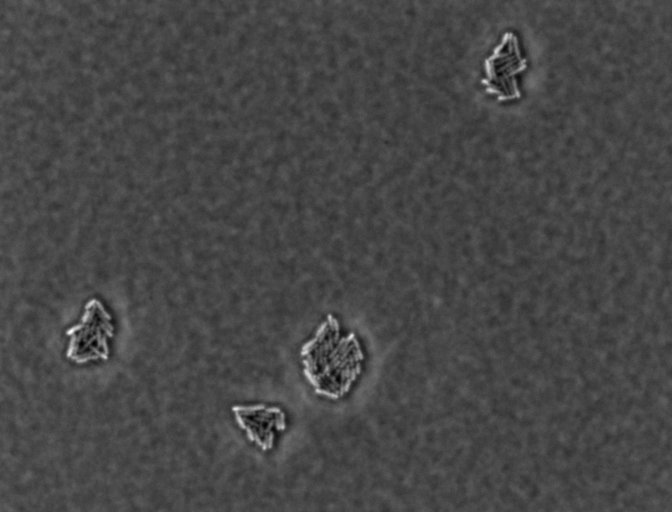
Escherichia coli 1612